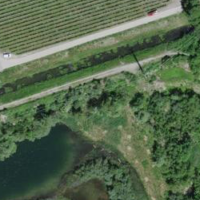
EUNIS habitat code: 56
Species observed at this site:
Saponaria ocymoides